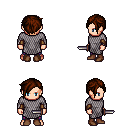
a pixel art fantasy rpg character, male body template, human, light skin, chain mail, magenta pants, brown pixie cut hairstyle, leather bracers, brown shoes, dagger, four views (front, back, left, right), 2x2 character sprite sheet, small pixel art, hard edges, no anti-aliasing